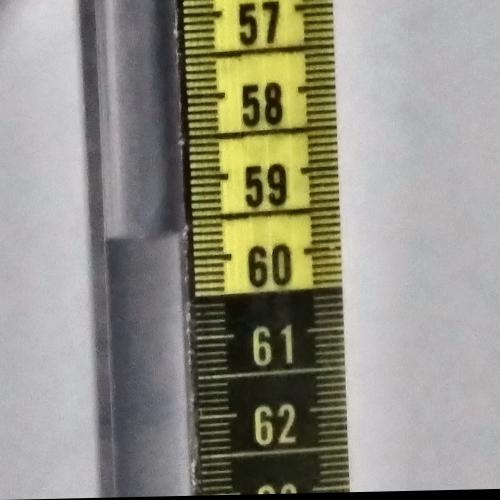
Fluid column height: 59.7 cm